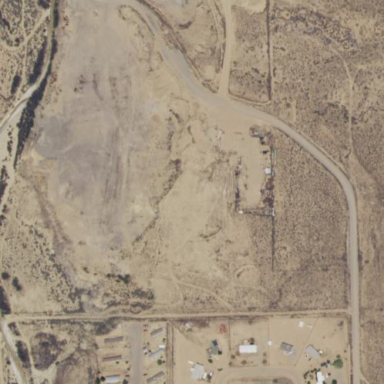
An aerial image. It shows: Brownfield area covered with scrub vegetation.